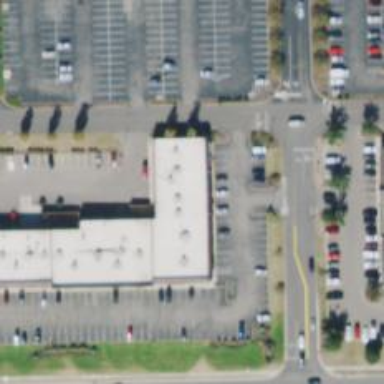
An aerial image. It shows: Fitness centre on leisure land.